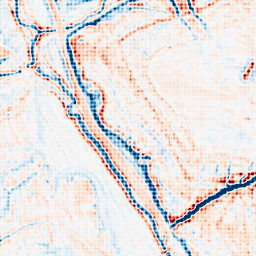
Category: multiscale
Decomposition family: dog_multiscale
Decomposition parameters: sigma_ratio: 1.4
n_scales: 3
base_sigma: 1
Upsampling method: sinc_blackman
Upsampling parameters: scale: 4
kernel_size: 4
Upsampling scale: 4